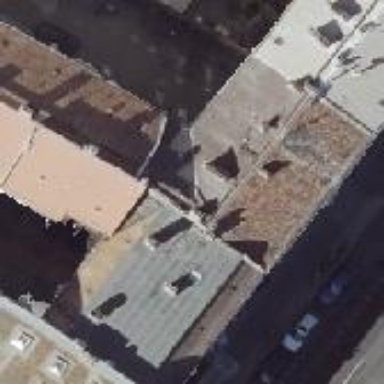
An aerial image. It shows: Residential building with red gambrel roof made of roof tiles. The building itself is grey in color.